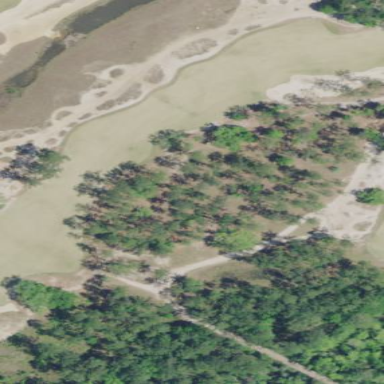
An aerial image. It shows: Area with grass used as rough in golf course.